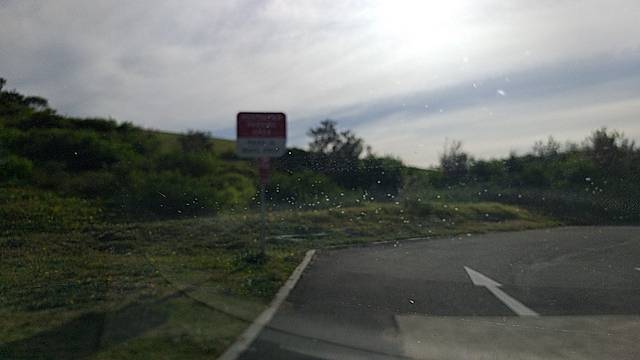
Region: Australia
Coordinates: -34.491, 150.91